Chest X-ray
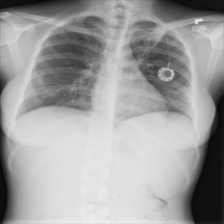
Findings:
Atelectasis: negative
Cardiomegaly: negative
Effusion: negative
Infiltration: negative
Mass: negative
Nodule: negative
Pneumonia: negative
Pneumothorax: negative
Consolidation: negative
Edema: negative
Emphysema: negative
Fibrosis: negative
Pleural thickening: negative
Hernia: negative